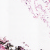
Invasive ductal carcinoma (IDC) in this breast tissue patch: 0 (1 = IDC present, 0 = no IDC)